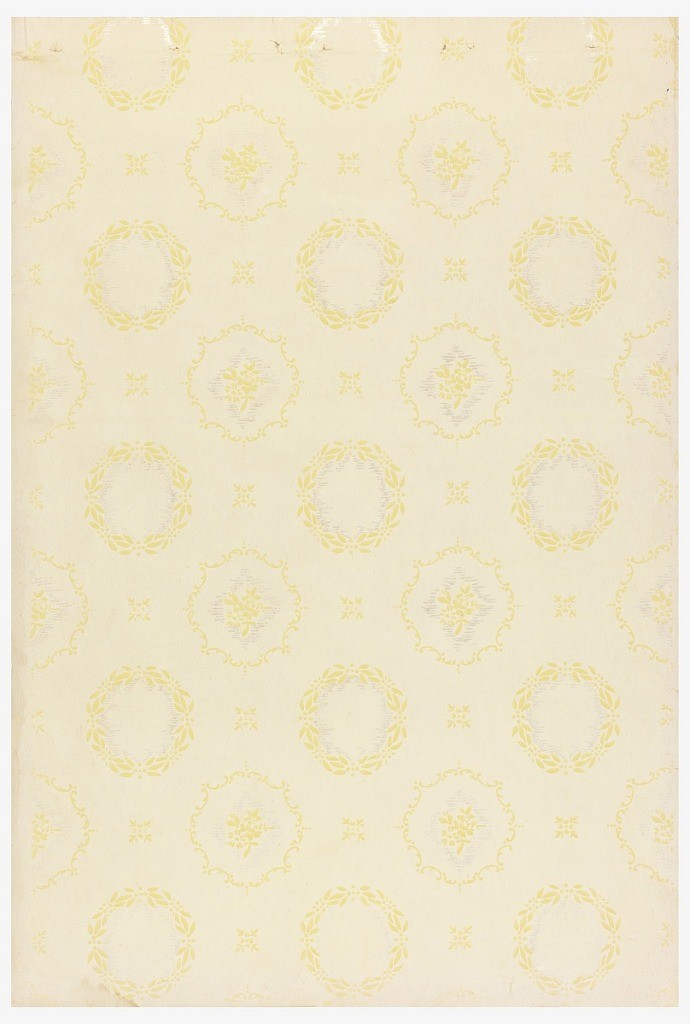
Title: Ceiling paper
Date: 1907–08
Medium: Machine-printed on paper
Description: On light pink ground, staggered wreaths in yellow with scrolls some containing bunches of yellow flowers.